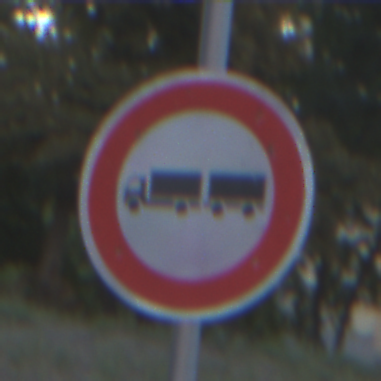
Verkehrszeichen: VerbotLastkraftwagenMitAnhaenger
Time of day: SunriseSunset
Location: Outdoor (Urban)
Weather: Clear
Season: NotSpecified
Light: Natural